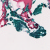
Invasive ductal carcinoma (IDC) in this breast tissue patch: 0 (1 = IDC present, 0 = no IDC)